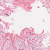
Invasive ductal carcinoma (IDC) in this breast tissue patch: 1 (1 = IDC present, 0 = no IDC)